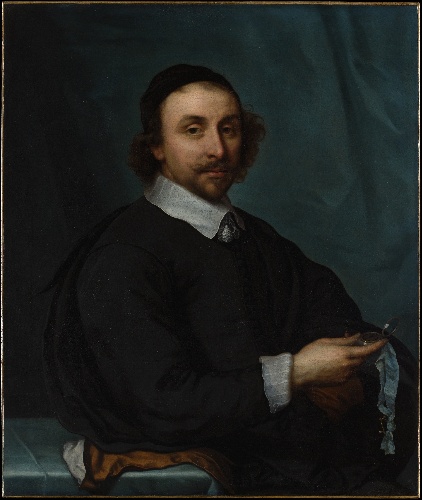
Title: Portrait of a Man with a Watch
Artist: Cornelis Jonson van Ceulen the Younger
Artist bio: Dutch, London 1634–1715 Utrecht
Date: 1657
Object type: Painting
Classification: Paintings
Medium: Oil on canvas
Dimensions: 33 x 27 3/4 in. (83.8 x 70.5 cm)
Department: European Paintings
Credit line: Given in memory of Felix M. Warburg by his wife and children, 1941
Accession year: 1941
Repository: Metropolitan Museum of Art, New York, NY
Tags: Watches|Men|Portraits